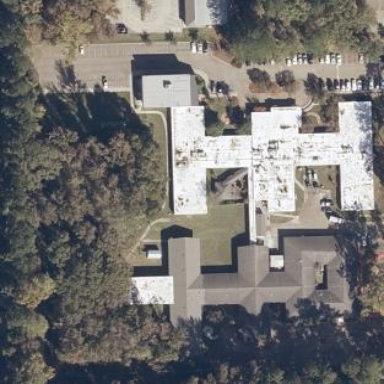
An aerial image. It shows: Nursing home building.